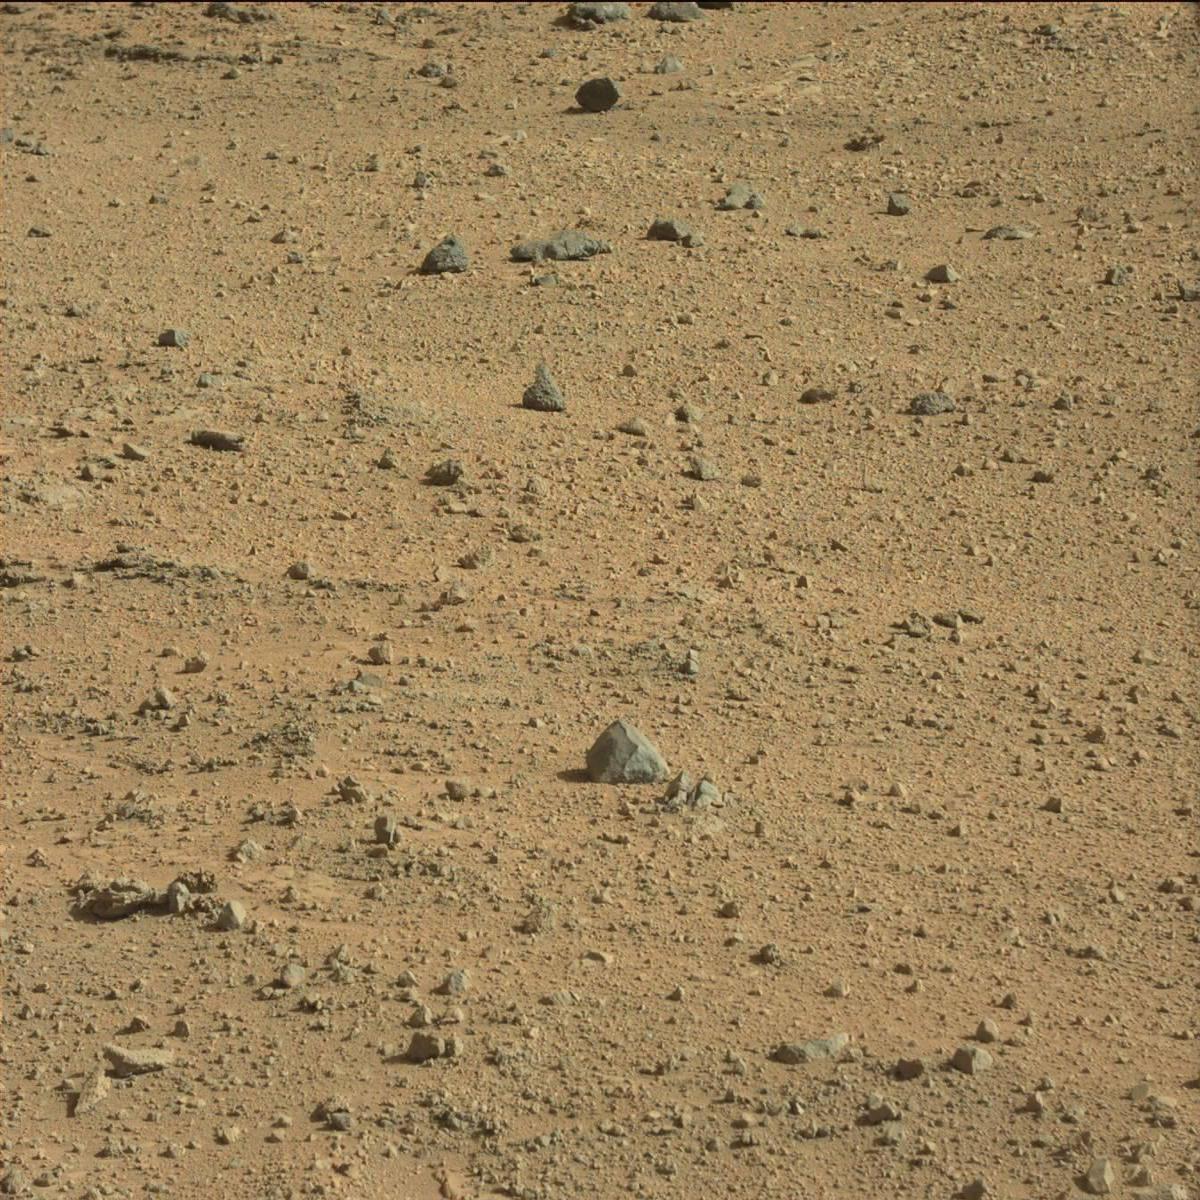
Terrain classes present: Bedrock, Rock, Sand / Soil